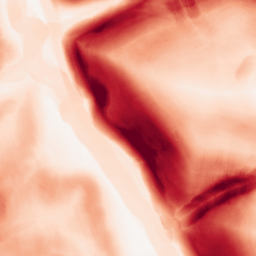
Category: morphological
Decomposition family: morphological_gradient
Decomposition parameters: size: 10
shape: disk
Upsampling method: fft_zeropad
Upsampling parameters: scale: 8
Upsampling scale: 8